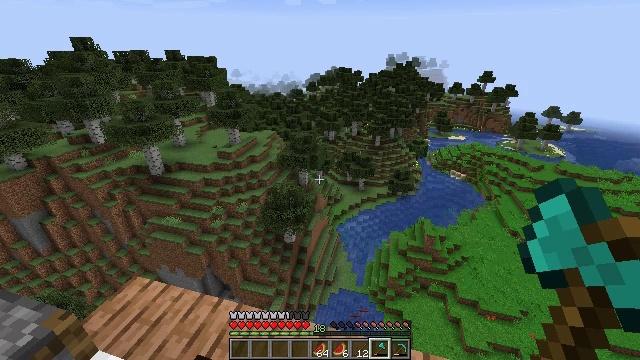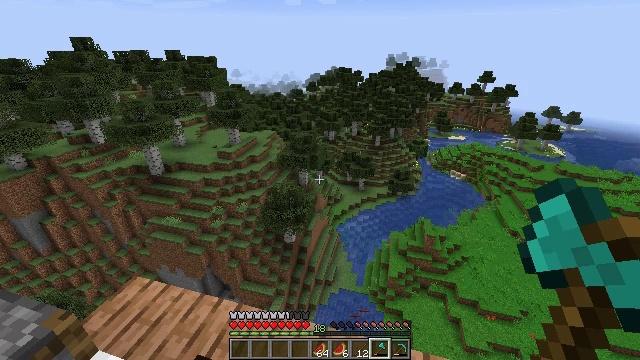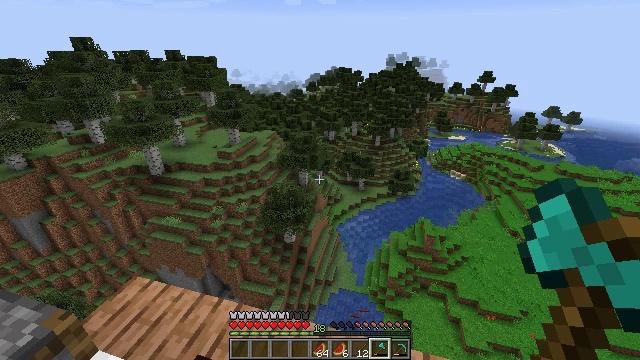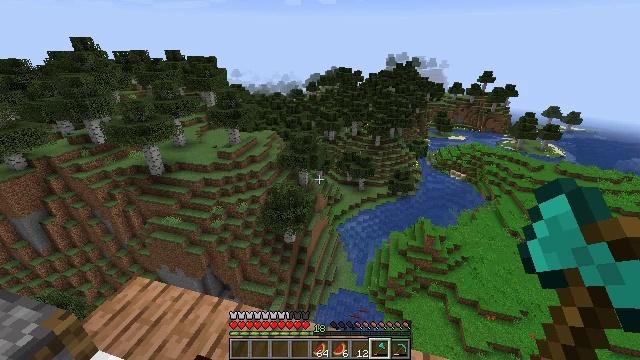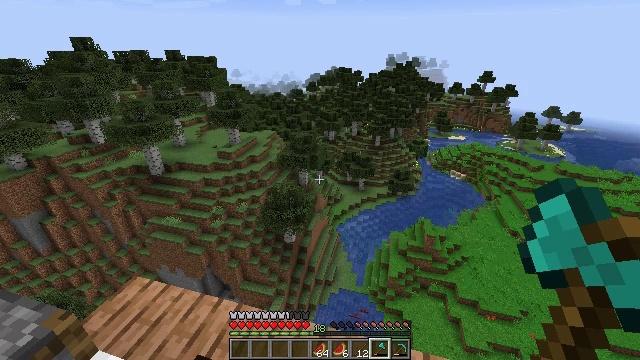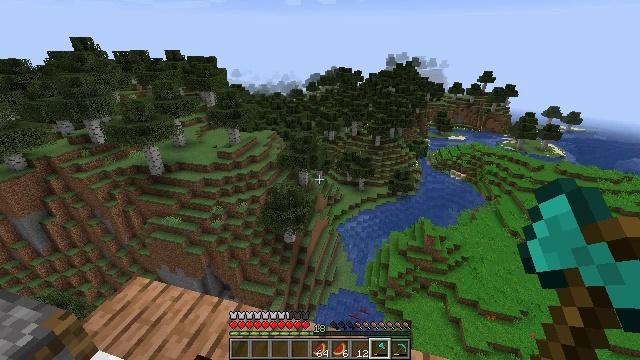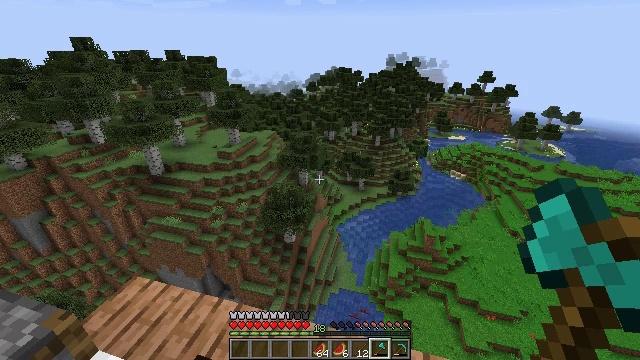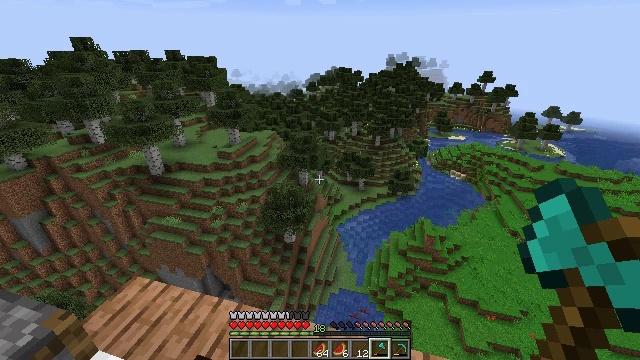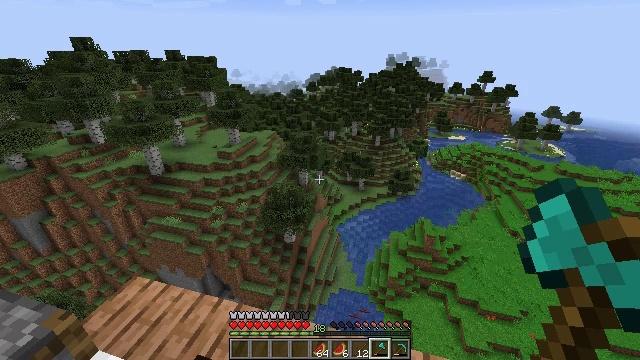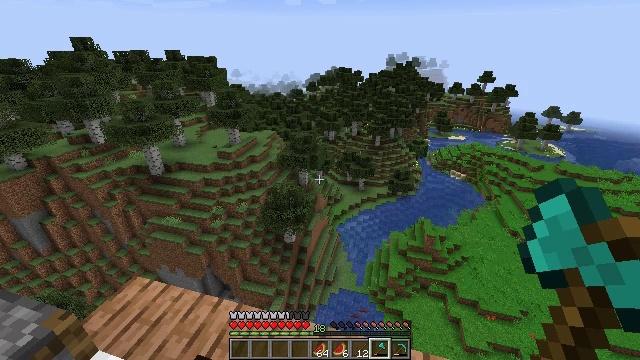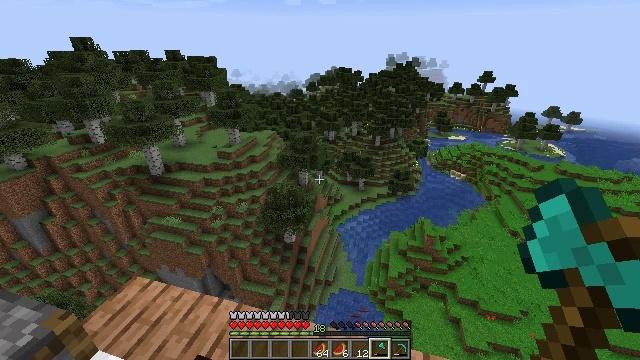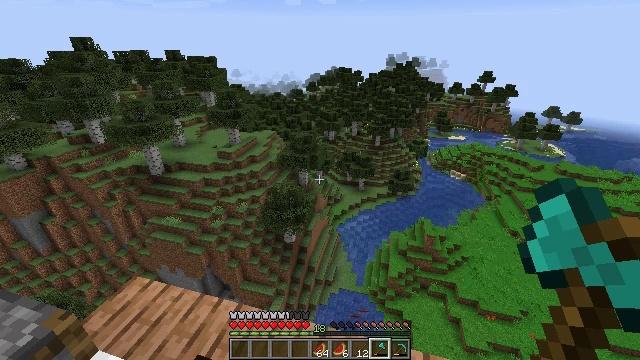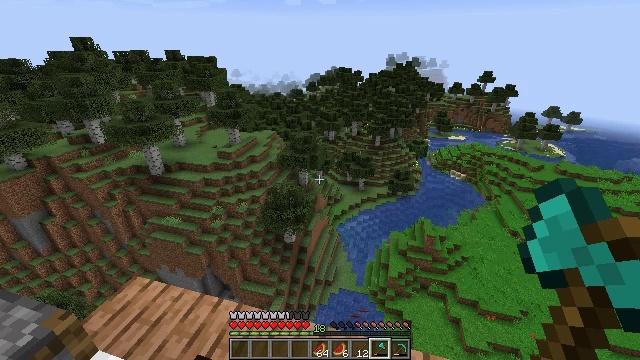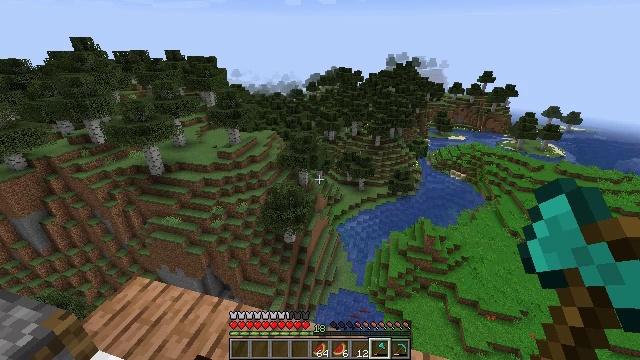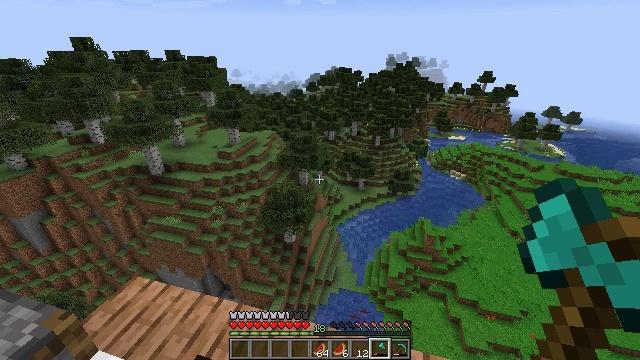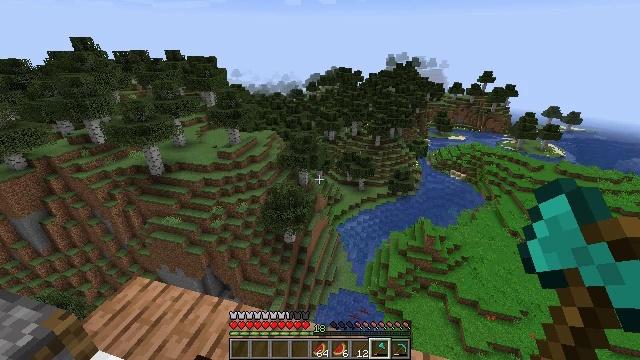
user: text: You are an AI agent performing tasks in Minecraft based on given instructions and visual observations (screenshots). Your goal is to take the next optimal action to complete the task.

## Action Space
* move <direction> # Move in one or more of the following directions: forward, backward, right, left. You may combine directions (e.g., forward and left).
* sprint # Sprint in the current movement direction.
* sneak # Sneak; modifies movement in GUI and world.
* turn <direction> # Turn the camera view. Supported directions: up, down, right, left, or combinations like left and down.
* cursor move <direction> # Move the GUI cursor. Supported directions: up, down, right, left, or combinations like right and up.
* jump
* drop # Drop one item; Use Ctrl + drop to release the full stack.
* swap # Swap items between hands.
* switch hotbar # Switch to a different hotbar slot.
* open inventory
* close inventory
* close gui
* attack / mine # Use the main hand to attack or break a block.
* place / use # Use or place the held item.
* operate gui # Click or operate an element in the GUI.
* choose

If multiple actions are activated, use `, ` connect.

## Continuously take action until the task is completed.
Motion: motion action
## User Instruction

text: Cook a cooked salmon.
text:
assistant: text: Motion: no_op
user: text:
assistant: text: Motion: no_op
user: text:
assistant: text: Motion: no_op
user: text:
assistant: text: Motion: no_op
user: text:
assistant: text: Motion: no_op
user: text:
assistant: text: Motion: no_op
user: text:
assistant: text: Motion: no_op
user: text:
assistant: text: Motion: no_op
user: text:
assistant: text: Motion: no_op
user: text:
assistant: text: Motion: no_op
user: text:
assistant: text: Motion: no_op
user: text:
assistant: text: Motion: no_op
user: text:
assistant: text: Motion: no_op
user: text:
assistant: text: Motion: no_op
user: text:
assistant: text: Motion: no_op
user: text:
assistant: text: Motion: no_op
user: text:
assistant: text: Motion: no_op
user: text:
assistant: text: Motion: no_op
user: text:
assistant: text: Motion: no_op
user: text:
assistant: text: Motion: no_op
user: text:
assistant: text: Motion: no_op
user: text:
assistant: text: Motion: no_op
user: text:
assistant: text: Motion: no_op
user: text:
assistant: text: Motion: no_op
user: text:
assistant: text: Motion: no_op
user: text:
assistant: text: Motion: no_op
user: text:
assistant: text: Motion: no_op
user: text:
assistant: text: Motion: no_op
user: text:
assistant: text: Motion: no_op
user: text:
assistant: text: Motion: no_op